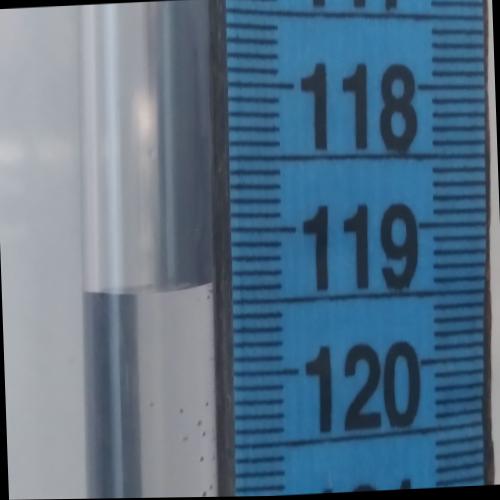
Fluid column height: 119.4 cm